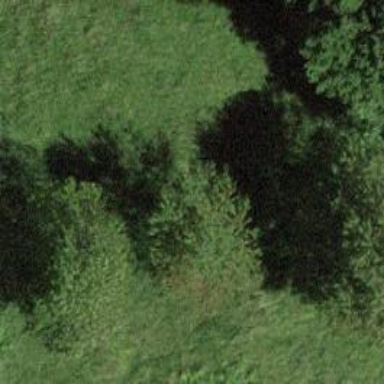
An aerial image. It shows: Single tag "natural: tree."